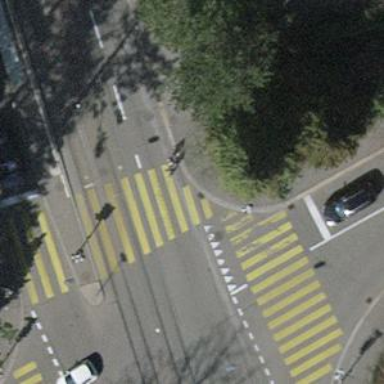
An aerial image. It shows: Kerb serving as barrier.